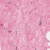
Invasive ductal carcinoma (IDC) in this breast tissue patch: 0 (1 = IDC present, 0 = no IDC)